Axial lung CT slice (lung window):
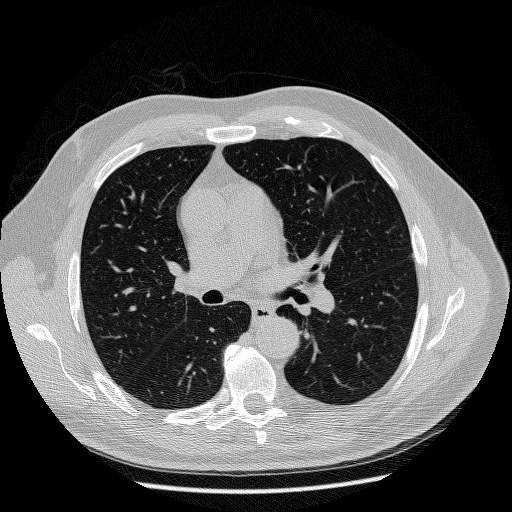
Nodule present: no